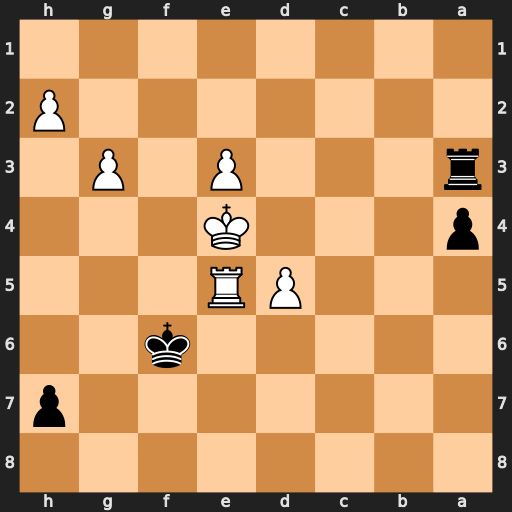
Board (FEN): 8/7p/5k2/3PR3/p3K3/r3P1P1/7P/8
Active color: b
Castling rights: -
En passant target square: -
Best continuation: Rxe3+ Kxe3 Kxe5 Kd2 Kxd5